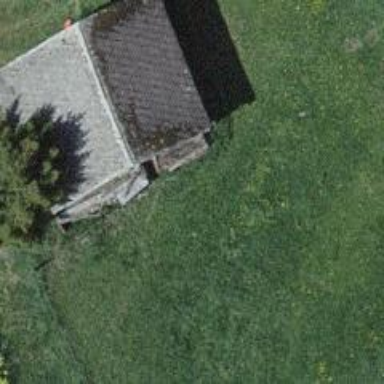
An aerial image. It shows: Rural barn.